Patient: sex M, age 19
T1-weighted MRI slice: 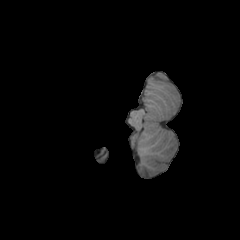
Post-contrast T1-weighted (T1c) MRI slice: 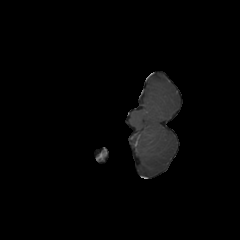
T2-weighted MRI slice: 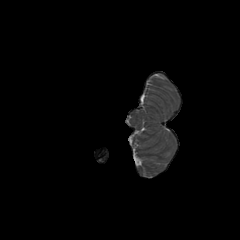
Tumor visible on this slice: no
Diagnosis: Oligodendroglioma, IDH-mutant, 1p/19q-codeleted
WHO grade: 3